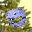
Label: 9